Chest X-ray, PA view. Patient: 22 years old, sex F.
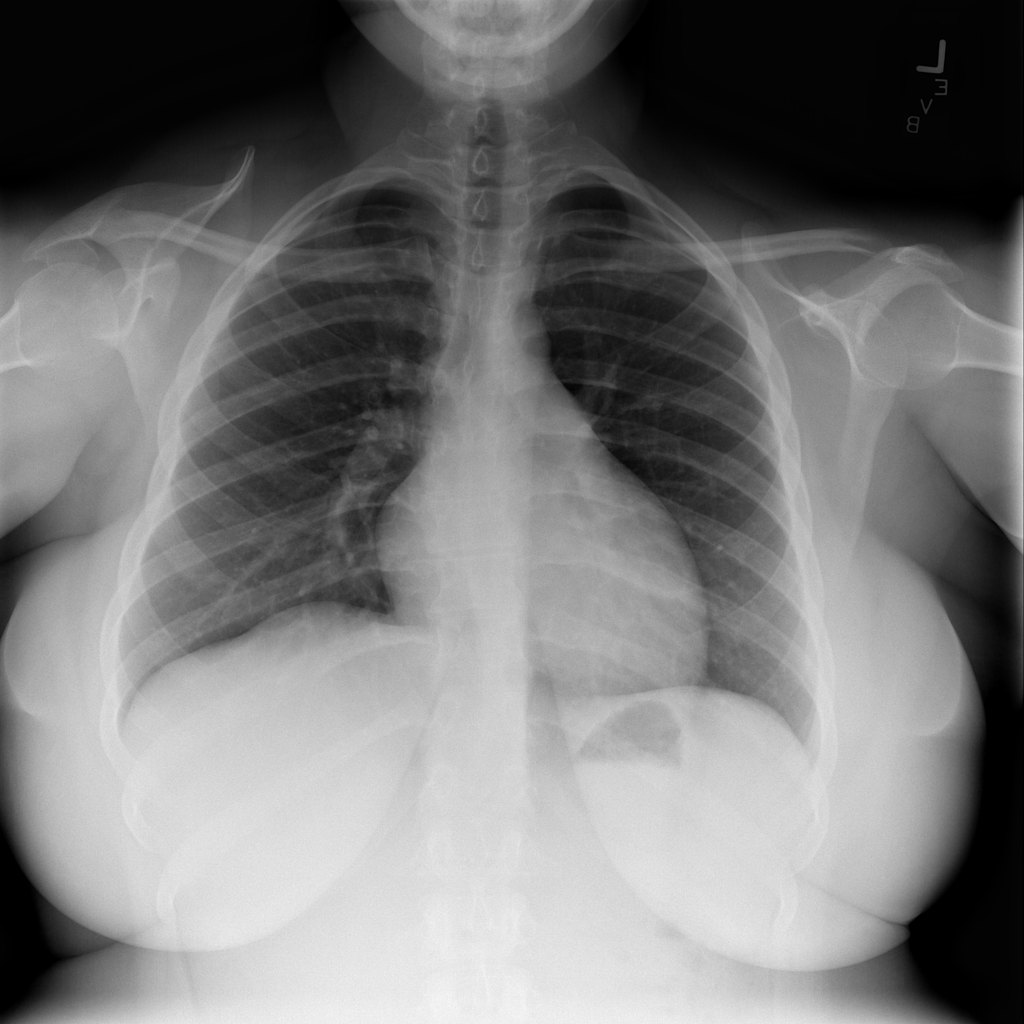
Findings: No Finding